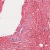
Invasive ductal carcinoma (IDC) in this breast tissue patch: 0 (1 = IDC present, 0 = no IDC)